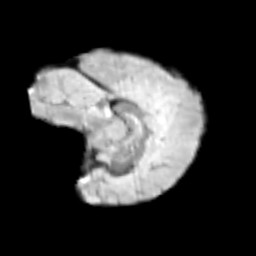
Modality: T2w
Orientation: sagittal
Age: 10
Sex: female
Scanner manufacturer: siemens
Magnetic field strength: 3 T
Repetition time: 3.8 s
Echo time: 0.07 s